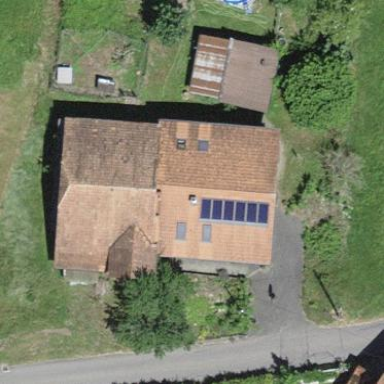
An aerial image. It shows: Farm building.